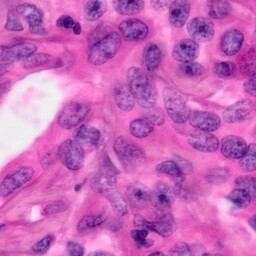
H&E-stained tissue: Pancreatic